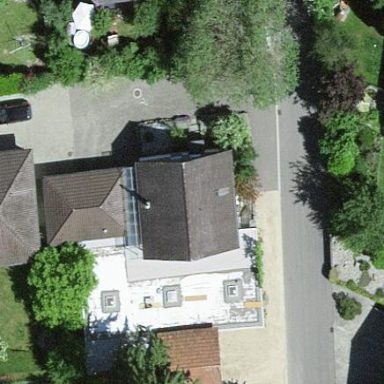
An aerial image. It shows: Residential building.